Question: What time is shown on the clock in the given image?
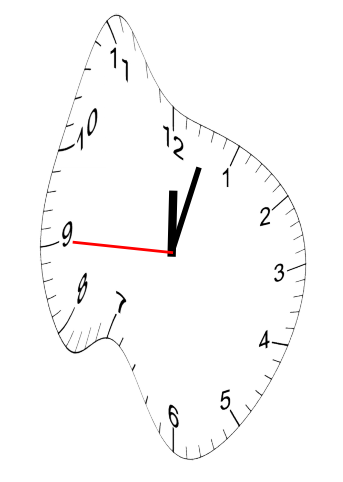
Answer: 12:02:45